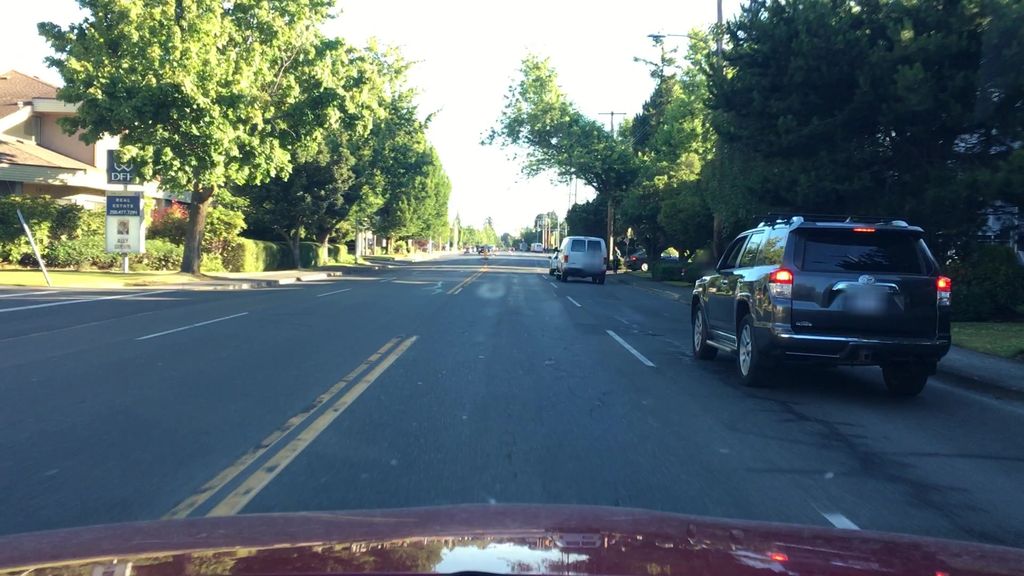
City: victoria